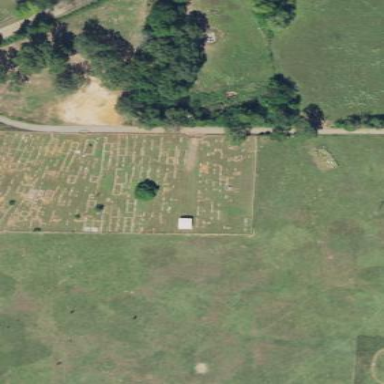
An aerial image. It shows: Cemetery.